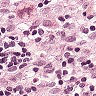
Metastatic tissue present: no